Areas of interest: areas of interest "AnTai Hot Spring Hotel"
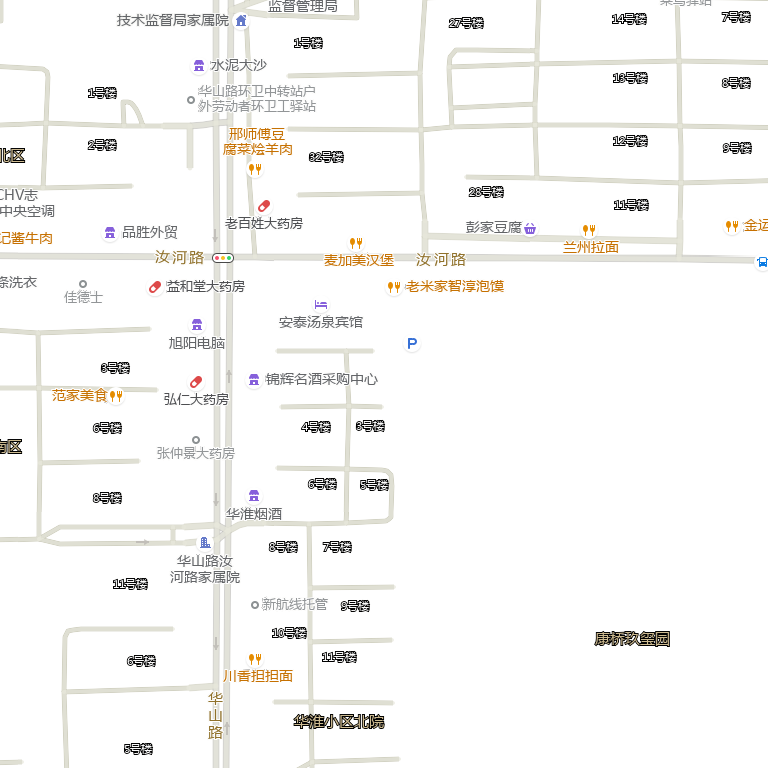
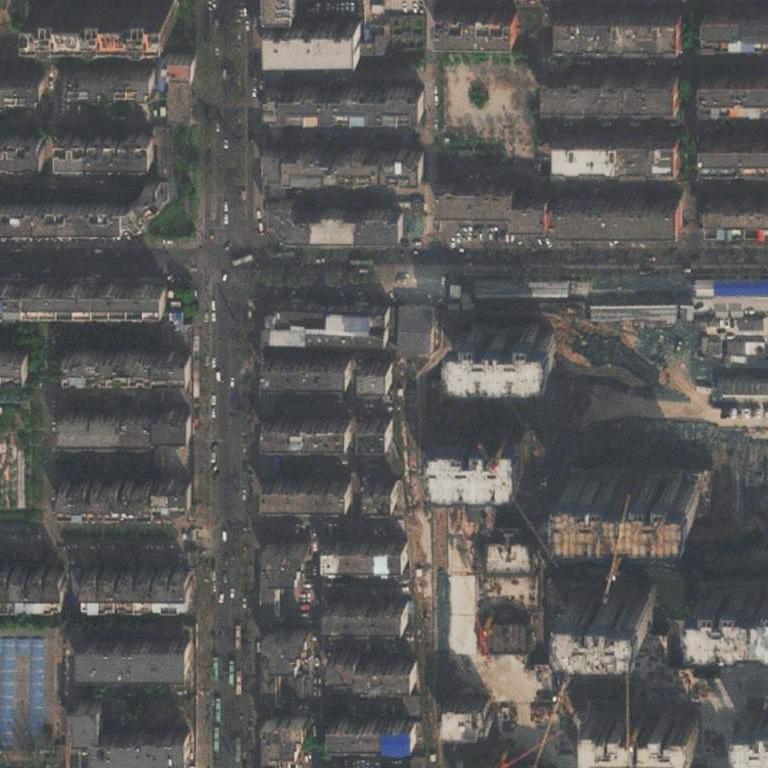